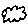
Label: cloud